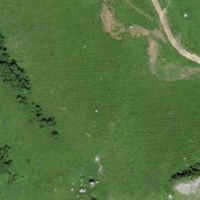
EUNIS habitat code: 23
Species observed at this site:
Pyrrhocorax graculus